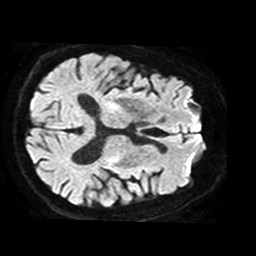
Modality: TRACE
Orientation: axial
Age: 72
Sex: male
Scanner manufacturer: philips
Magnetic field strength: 1.5 T
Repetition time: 3.641 s
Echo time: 0.09255 s